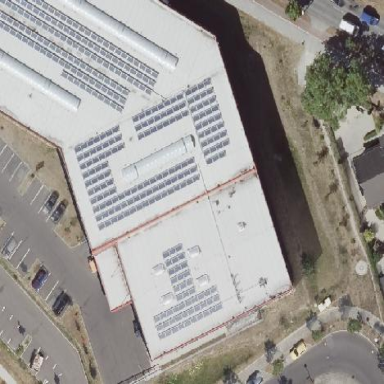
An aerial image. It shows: Retail building with flat roof.